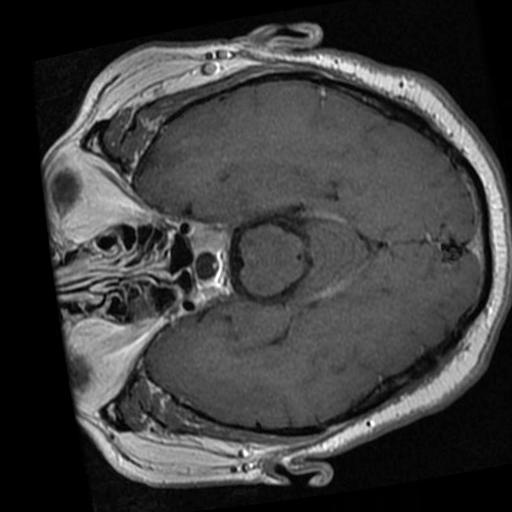
Label: brain_tumor